Question: EditText - 'holder.ednum.setText' is setting the same value for both the first Item and the lastitem(Fourth) in the ListView
Ex if I press the plus icon for the first row in the ListView (Please Refer Image) the value gets changed for the first Item as well as the last Item in the Listview. It has to do something with holder.ednum, but I'm unsure on how to fix this issue.
Please see the screenshot to get perfect idea of my problem:

'''
package com.freshmenu.mylistview;
import java.util.List;
import android.app.Activity;
import android.content.Context;
import android.graphics.Bitmap;
import android.graphics.BitmapFactory;
import android.view.LayoutInflater;
import android.view.View;
import android.view.ViewGroup;
import android.widget.BaseAdapter;
import android.widget.EditText;
import android.widget.ImageButton;
import android.widget.ImageView;
import android.widget.TextView;
import com.pavan.mylistview.R;
public class CustomAdapter extends BaseAdapter {
public int max_range = 9;
public int min_range = 0;
int initialvalues = 0;
String filepath = "/storage/sdcard0/FreshGrub/";
String filepath1 = "/item.jpg";
int initialvalues2 = 0;
int pos;
Context context;
RowItem row_pos;
List<RowItem> rowItems;
RowItem selectedRowItem;
CustomAdapter( Context context , List<RowItem> rowItems ) {
this.context = context;
this.rowItems = rowItems;
}
@Override
public int getCount() {
return rowItems.size();
}
@Override
public Object getItem( int position ) {
return rowItems.get( position );
}
@Override
public long getItemId( int position ) {
return rowItems.indexOf( getItem( position ) );
}
/* private view holder class */
public class ViewHolder {
ImageView profile_pic;
TextView member_name;
TextView status;
TextView contactType;
ImageButton plus;
ImageButton minus;
EditText ednum;
}
@Override
public View getView( int position , View convertView , ViewGroup parent ) {
final ViewHolder holder;
LayoutInflater mInflater = ( LayoutInflater ) context.getSystemService( Activity.LAYOUT_INFLATER_SERVICE );
if ( convertView == null ) {
convertView = mInflater.inflate( R.layout.list_item , null );
holder = new ViewHolder();
holder.member_name = ( TextView ) convertView.findViewById( R.id.member_name );
holder.profile_pic = ( ImageView ) convertView.findViewById( R.id.profile_pic );
holder.status = ( TextView ) convertView.findViewById( R.id.state );
//holder.profile_pic.setImageResource( row_pos.getProfile_pic_id() );
holder.ednum = ( EditText ) convertView.findViewById( R.id.ednum );
holder.plus = ( ImageButton ) convertView.findViewById( R.id.plus );
holder.minus = ( ImageButton ) convertView.findViewById( R.id.minus );
convertView.setTag( holder );
} else {
holder = ( ViewHolder ) convertView.getTag();
}
row_pos = rowItems.get( position );
Bitmap bitmap = decodeSampledBitmapFromPath( filepath + row_pos.getStatus() + filepath1 , 400 , 225 );
holder.profile_pic.setImageBitmap( bitmap );
//holder.profile_pic.setImageResource( row_pos.getProfile_pic_id() );
holder.member_name.setText( row_pos.getMember_name() );
holder.plus.setFocusable( false );
holder.minus.setFocusable( false );
holder.plus.setTag( position );
holder.minus.setTag( position );
holder.ednum.setTag( position );
holder.plus.setOnClickListener( new View.OnClickListener() {
@Override
public void onClick( View v ) {
String tag = v.getTag().toString();
if ( tag != null ) {
pos = Integer.parseInt( tag );
selectedRowItem = rowItems.get( pos );
}
//initialvalues = selectedRowItem.getInitialValues();
String initialvalues = selectedRowItem.getInitialValues();
int finalInitialvalues = Integer.parseInt( initialvalues );
if ( finalInitialvalues >= min_range && finalInitialvalues <= max_range )
finalInitialvalues++;
else
finalInitialvalues = 0;
selectedRowItem.setInitialValues( finalInitialvalues + "" );
if ( finalInitialvalues > max_range )
finalInitialvalues = min_range;
//holder.ednum.setText( row_pos.getMember_name() );
holder.ednum.setText( " " + finalInitialvalues );
}
} );
holder.minus.setOnClickListener( new View.OnClickListener() {
@Override
public void onClick( View v ) {
String tag = v.getTag().toString();
if ( tag != null ) {
pos = Integer.parseInt( tag );
selectedRowItem = rowItems.get( pos );
}
//initialvalues = selectedRowItem.getInitialValues();
String initialvalues = selectedRowItem.getInitialValues();
int finalInitialvalues = Integer.parseInt( initialvalues );
if ( finalInitialvalues >= min_range && finalInitialvalues <= max_range )
finalInitialvalues--;
else {
finalInitialvalues = 9;
}
selectedRowItem.setInitialValues( finalInitialvalues + "" );
if ( finalInitialvalues < min_range )
finalInitialvalues = max_range;
holder.ednum.setText( " " + finalInitialvalues );
}
} );
return convertView;
}
private ImageView findViewById( int profilePic ) {
// TODO Auto-generated method stub
return null;
}
protected void finish() {
// TODO Auto-generated method stub
}
public static Bitmap decodeSampledBitmapFromPath( String path , int reqWidth , int reqHeight ) {
final BitmapFactory.Options options = new BitmapFactory.Options();
options.inJustDecodeBounds = true;
BitmapFactory.decodeFile( path , options );
options.inSampleSize = calculateInSampleSize( options , reqWidth , reqHeight );
// Decode bitmap with inSampleSize set
options.inJustDecodeBounds = false;
Bitmap bmp = BitmapFactory.decodeFile( path , options );
return bmp;
}
public static int calculateInSampleSize( BitmapFactory.Options options , int reqWidth , int reqHeight ) {
final int height = options.outHeight;
final int width = options.outWidth;
int inSampleSize = 1;
if ( height > reqHeight || width > reqWidth ) {
if ( width > height ) {
inSampleSize = Math.round( ( float ) height / ( float ) reqHeight );
} else {
inSampleSize = Math.round( ( float ) width / ( float ) reqWidth );
}
}
return inSampleSize;
}
}
'''
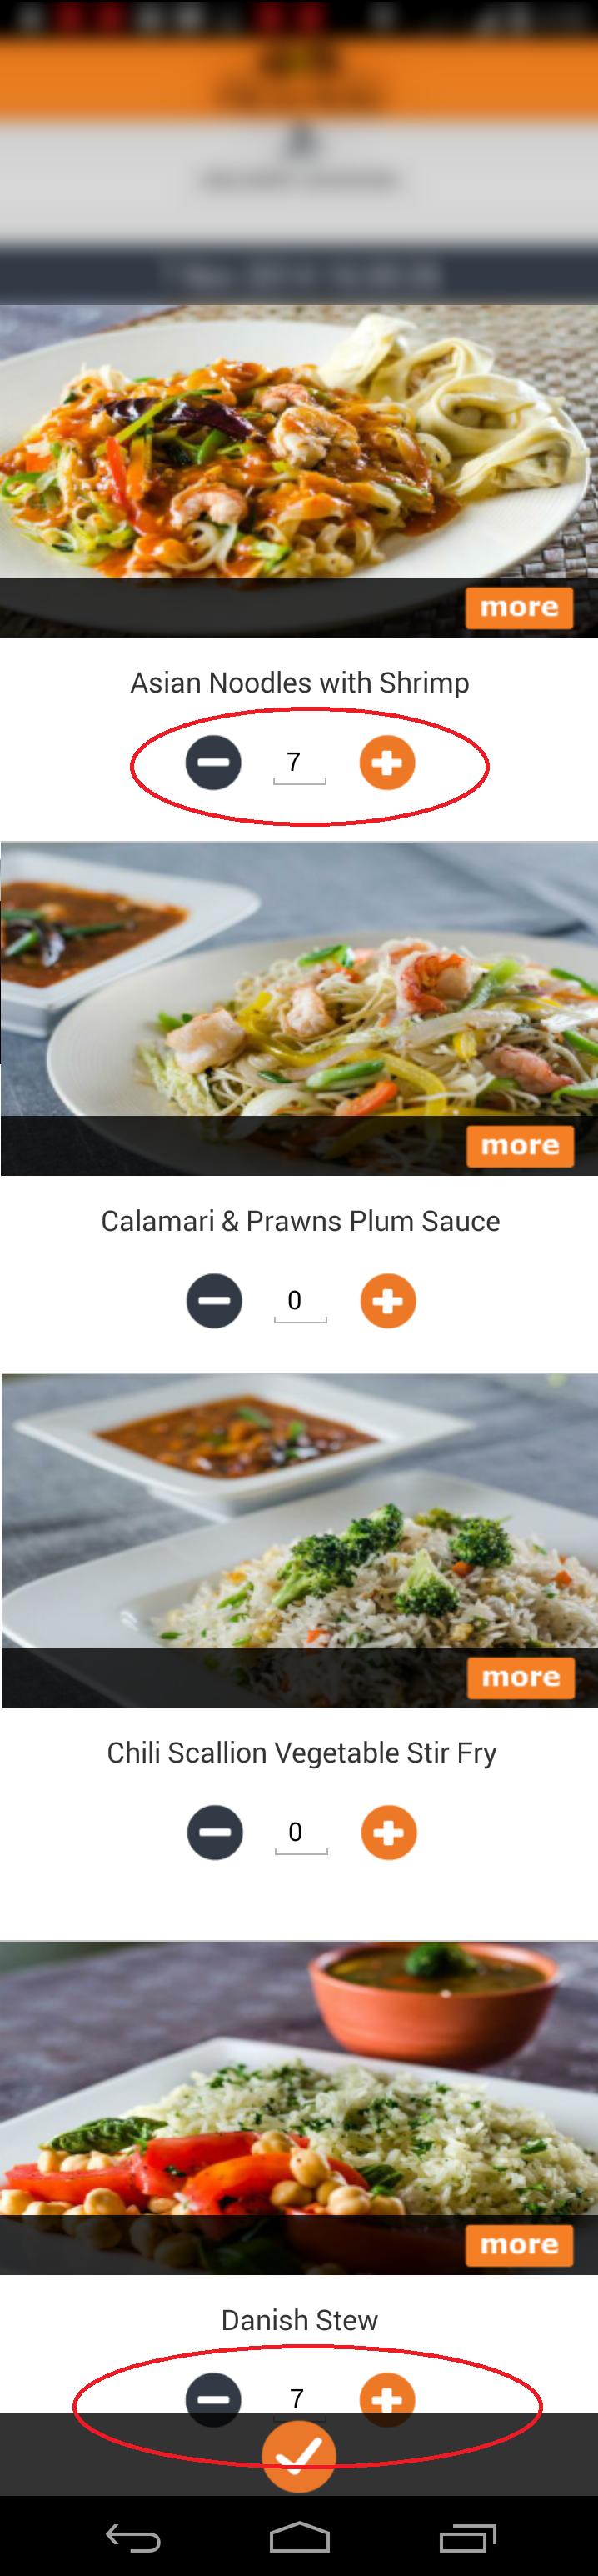
Answer: The problem seems to be in your getView() method.
'''
if ( convertView == null ) {
convertView = mInflater.inflate( R.layout.list_item , null );
holder = new ViewHolder();
// here you should only initialise(findViewById) all your views
// remember don't set any values to your TextView/ImageViews here
convertView.setTag( holder );
} else {
holder = ( ViewHolder ) convertView.getTag();
}
// here you should set value of your TextViews and ImageViews and your clickListeners
'''